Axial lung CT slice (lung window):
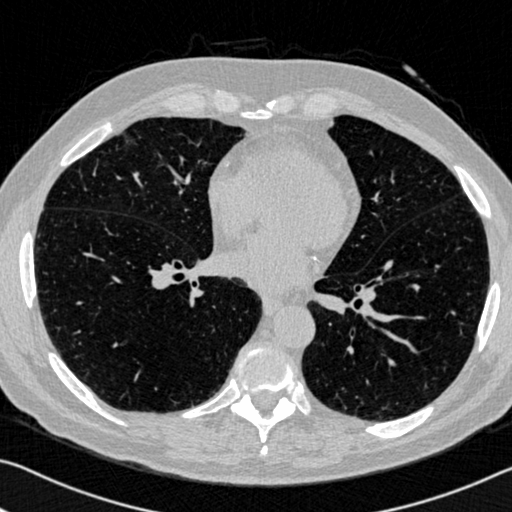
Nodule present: no